Question: I have a problem positioning a 'LinearLayout'. See image for the problem. If I use 'wrap_content' in the field specified, it is not centered. If I use 'match_parent', it is centered, but the components are spaced too far apart. How do I 'wrap' the contents, but center the layout horizontally? (vertical is not a consideration here)

'''
<LinearLayout
android:layout_width="wrap_content" !!! (or match_parent)
android:layout_height="wrap_content"
android:layout_margin="25dip"
android:orientation="horizontal" >
<LinearLayout
android:layout_width="0dp"
android:layout_height="wrap_content"
android:layout_gravity="center"
android:layout_weight="1"
android:gravity="center"
android:orientation="horizontal" >
<ImageButton
android:id="@+id/game1CheckButton"
android:layout_width="wrap_content"
android:layout_height="wrap_content"
android:layout_gravity="center"
android:layout_margin="4dp"
android:background="@null"
android:contentDescription="@string/checkbutton"
android:gravity="center"
android:onClick="clickCheck"
android:src="@drawable/checkbutton" />
</LinearLayout>
<TextView
android:id="@+id/game1Step"
android:layout_width="200dip"
android:layout_height="wrap_content"
android:layout_gravity="center"
android:contentDescription="@string/game1step1"
android:gravity="center"
android:textColor="#FFFFFF"
android:textSize="50sp"
android:textStyle="bold" />
<LinearLayout
android:layout_width="0dp"
android:layout_height="wrap_content"
android:layout_gravity="center"
android:layout_weight="1"
android:gravity="center"
android:orientation="horizontal" >
<ImageButton
android:id="@+id/game1NextButton"
android:layout_width="wrap_content"
android:layout_height="wrap_content"
android:layout_gravity="center"
android:layout_margin="4dp"
android:background="@null"
android:clickable="false"
android:contentDescription="@string/nextbutton"
android:enabled="false"
android:gravity="center"
android:onClick="clickNext"
android:src="@drawable/nextbutton" />
</LinearLayout>
'''
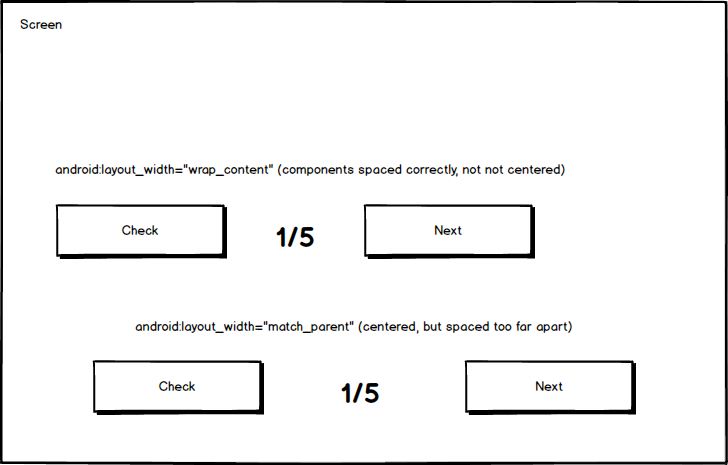
Answer: Try using 'android:layout_width="wrap_content"' and 'android:layout_gravity="center_horizontal"'